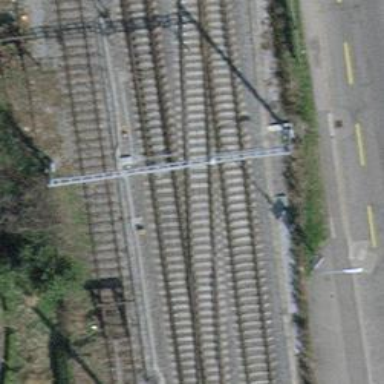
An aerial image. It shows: Single railway track with electrification through contact line.